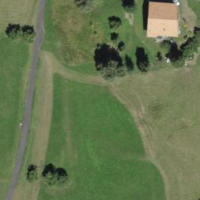
EUNIS habitat code: 24
Species observed at this site:
Eurydema oleracea
Artemisia vulgaris
Filipendula ulmaria